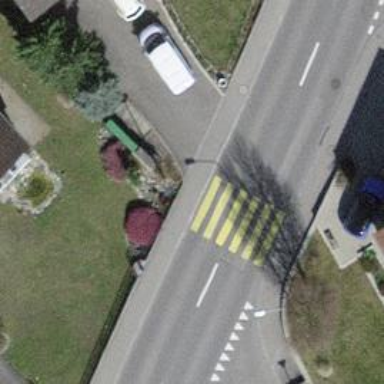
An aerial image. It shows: Uncontrolled zebra crossing with notable zebra markings.